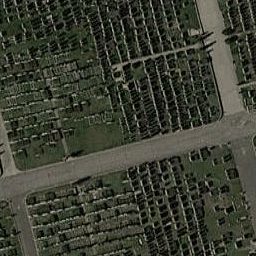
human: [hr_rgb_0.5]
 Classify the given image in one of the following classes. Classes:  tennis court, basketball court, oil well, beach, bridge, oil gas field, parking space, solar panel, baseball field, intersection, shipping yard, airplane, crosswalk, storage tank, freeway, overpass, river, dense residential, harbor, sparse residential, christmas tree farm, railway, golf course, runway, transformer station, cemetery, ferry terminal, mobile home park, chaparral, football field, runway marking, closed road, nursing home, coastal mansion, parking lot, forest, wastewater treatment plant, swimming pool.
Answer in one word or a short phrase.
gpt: cemetery